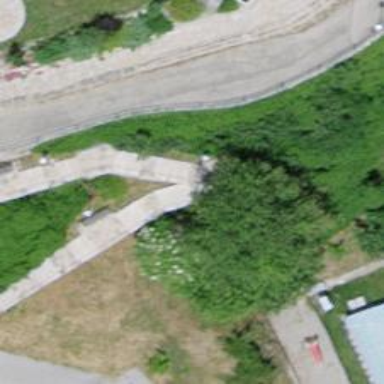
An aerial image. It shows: Set of steps on the road.